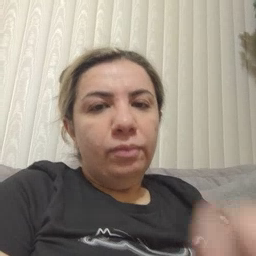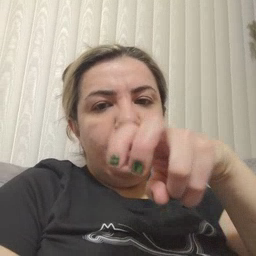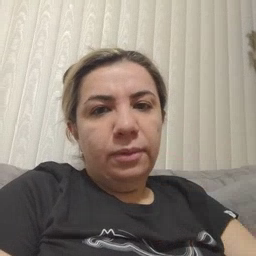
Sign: ride